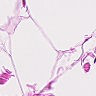
Metastatic tissue present: no